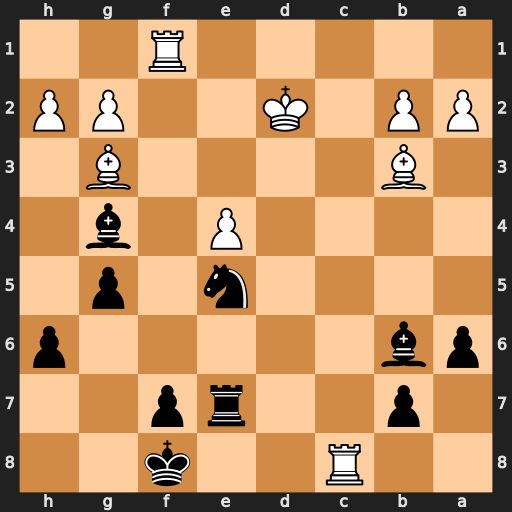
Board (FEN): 2R2k2/1p2rp2/pb5p/4n1p1/4P1b1/1B4B1/PP1K2PP/5R2
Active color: b
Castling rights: -
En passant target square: -
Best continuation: Bxc8 Bxe5 Rxe5 Rxf7+ Ke8